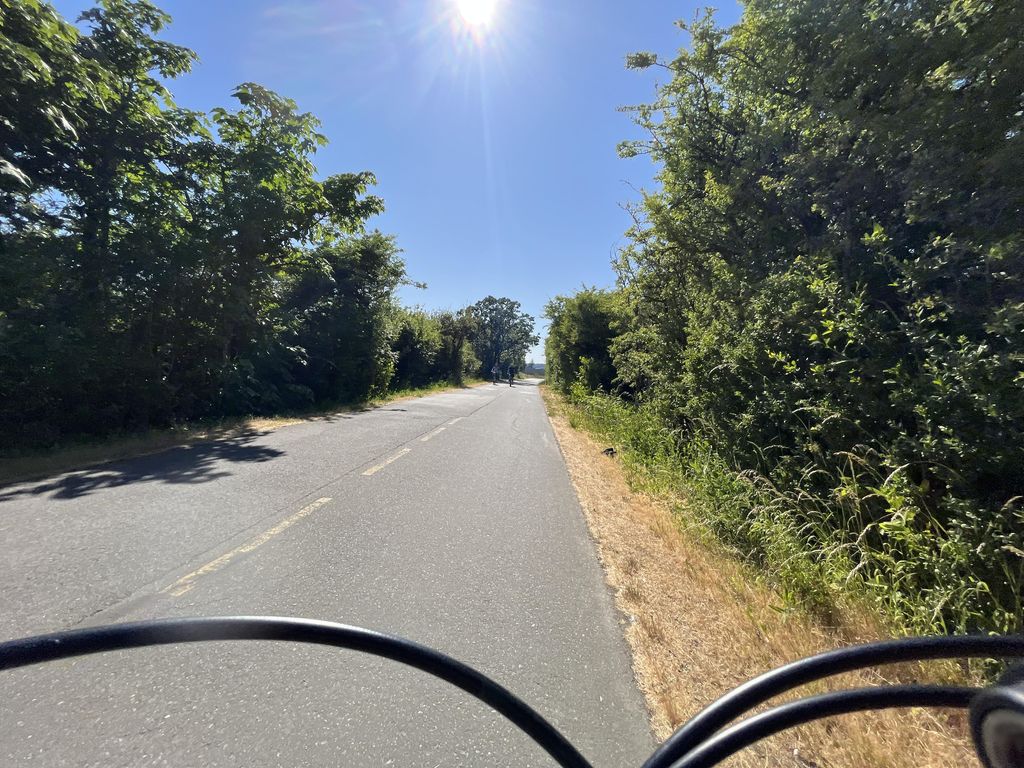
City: victoria